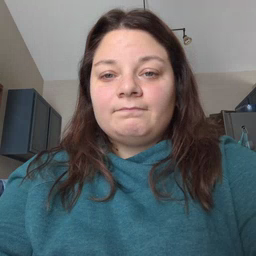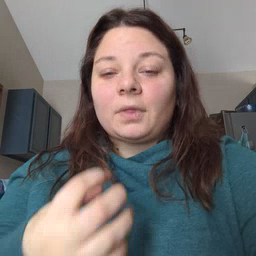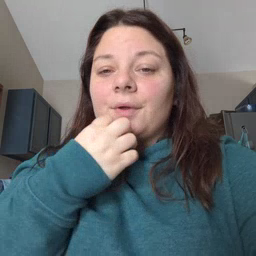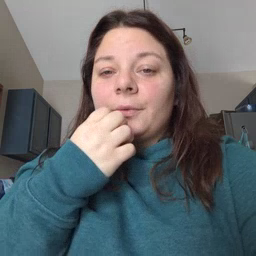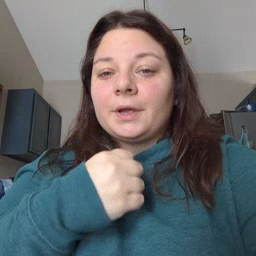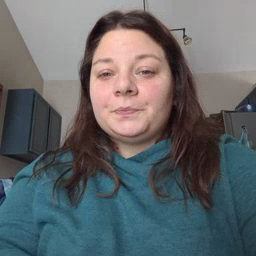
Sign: underwear